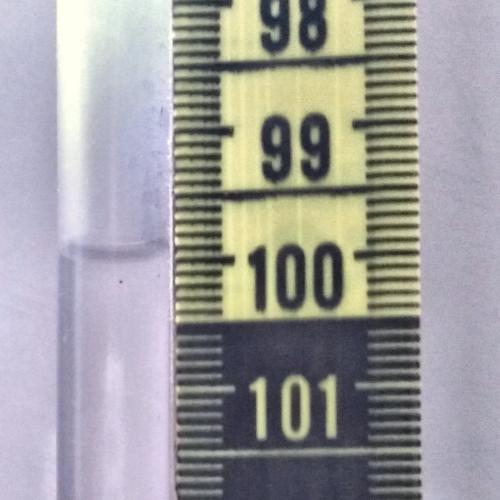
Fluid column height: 99.9 cm